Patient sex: M
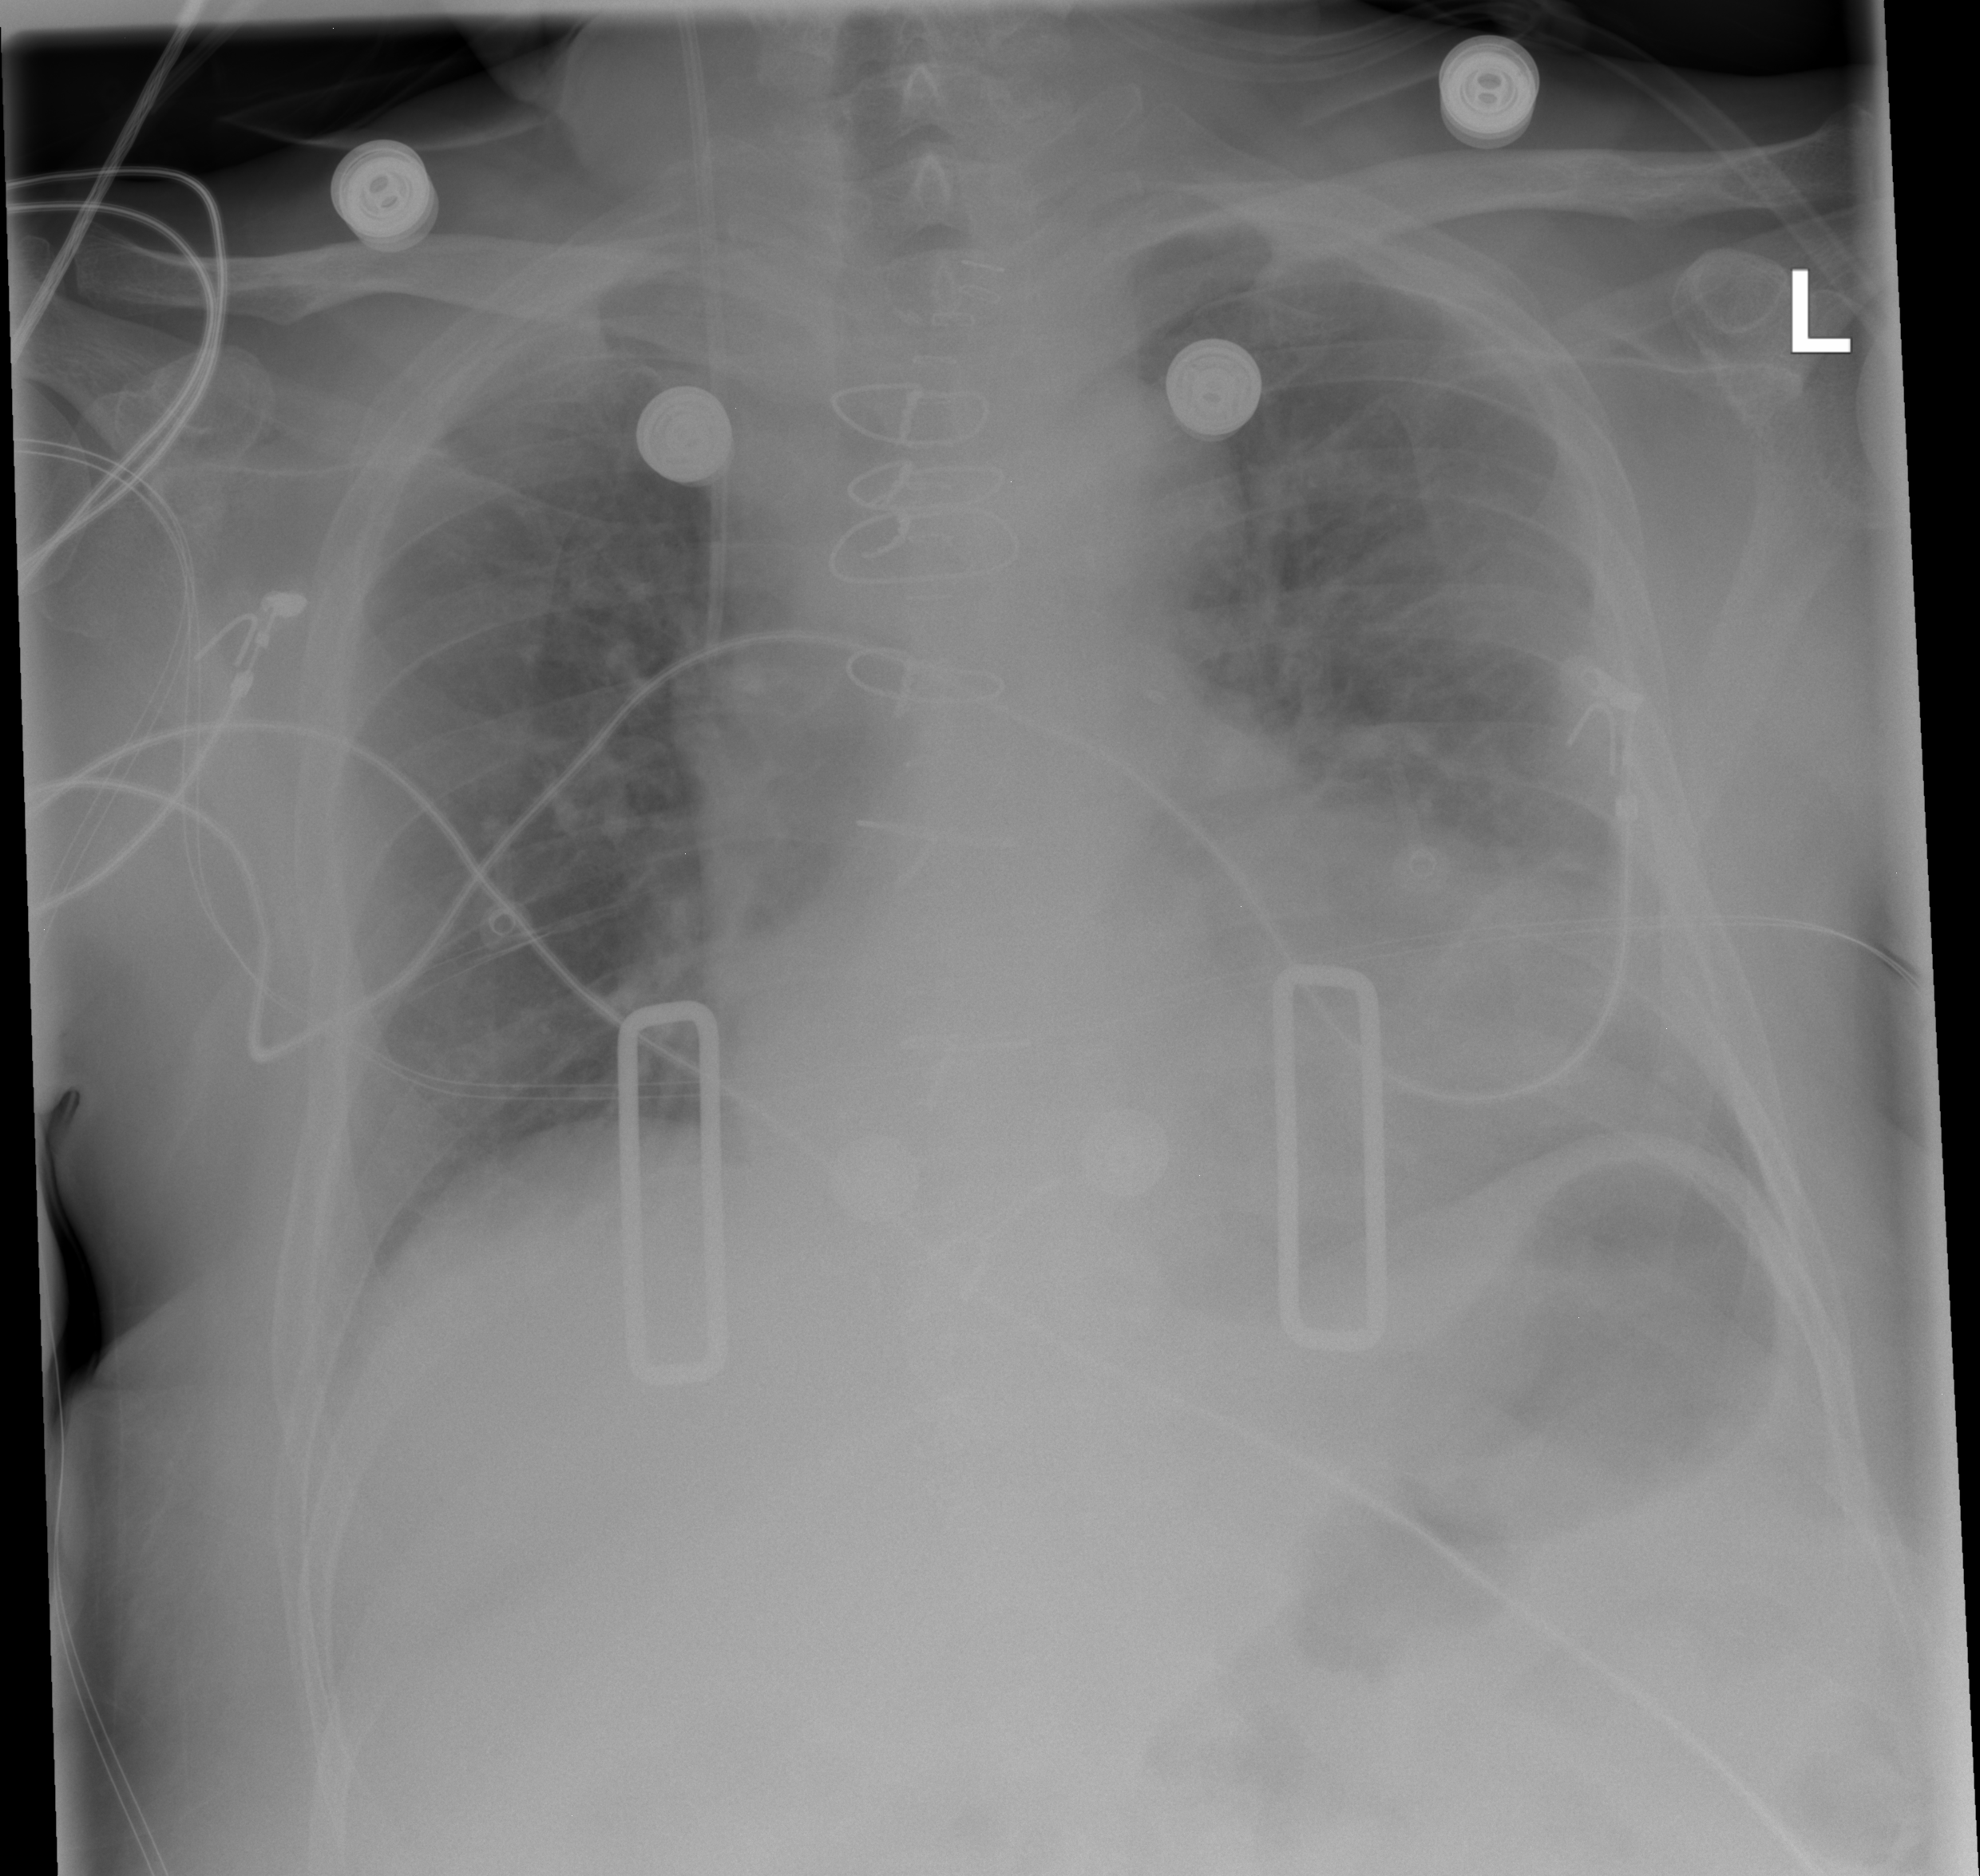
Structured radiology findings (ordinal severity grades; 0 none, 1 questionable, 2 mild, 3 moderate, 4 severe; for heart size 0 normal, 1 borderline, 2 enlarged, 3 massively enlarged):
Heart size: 2
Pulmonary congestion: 2
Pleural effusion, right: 0
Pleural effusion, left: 0
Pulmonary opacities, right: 0
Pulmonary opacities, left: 0
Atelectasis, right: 0
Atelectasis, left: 2